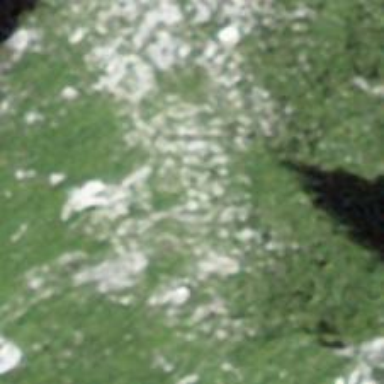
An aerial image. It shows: Arete in nature.